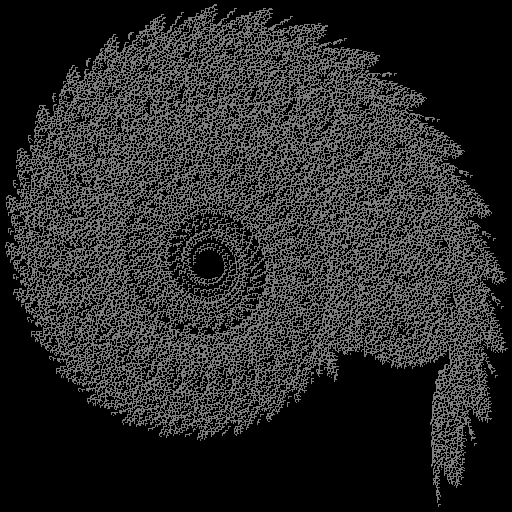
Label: ammonite